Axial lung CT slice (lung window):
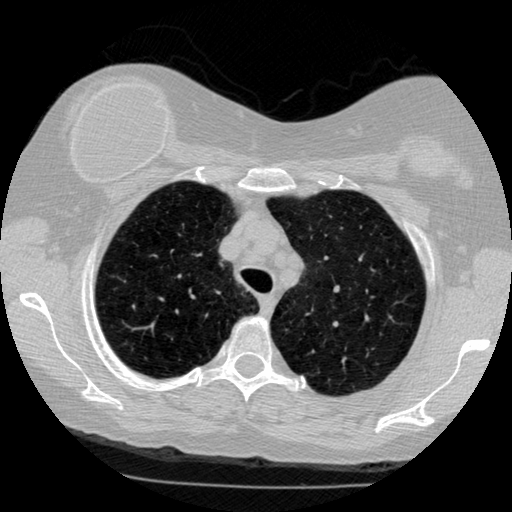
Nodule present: no